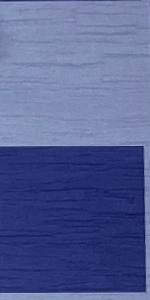
Label: Empty